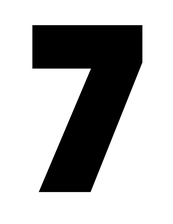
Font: Poppins-Black